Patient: sex M, age 61
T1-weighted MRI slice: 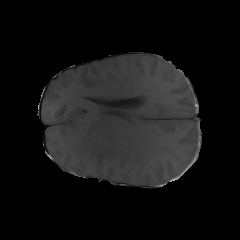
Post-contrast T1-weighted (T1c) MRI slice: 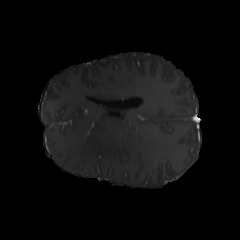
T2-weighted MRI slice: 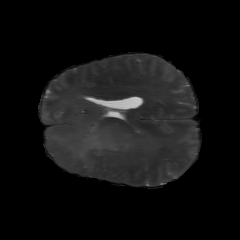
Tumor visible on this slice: yes
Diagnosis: Glioblastoma, IDH-wildtype
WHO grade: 4